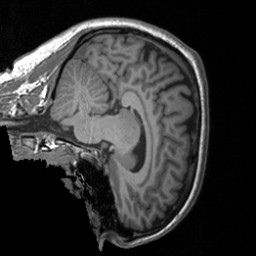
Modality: T1w
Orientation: sagittal
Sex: male
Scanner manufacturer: siemens
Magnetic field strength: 3 T
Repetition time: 1.9 s
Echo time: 0.00226 s